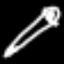
Label: pencil